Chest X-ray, PA view. Patient: 60 years old, sex F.
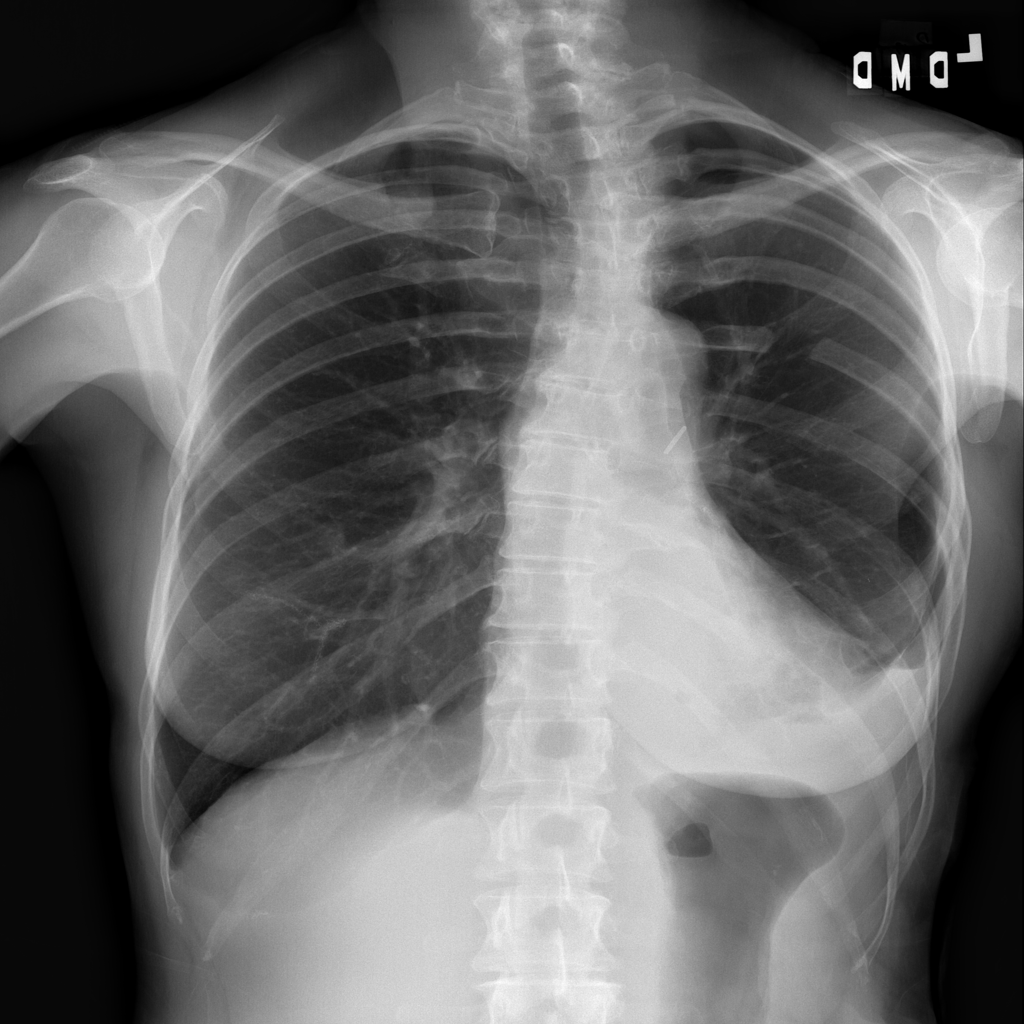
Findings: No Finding